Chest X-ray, PA view. Patient: 18 years old, sex F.
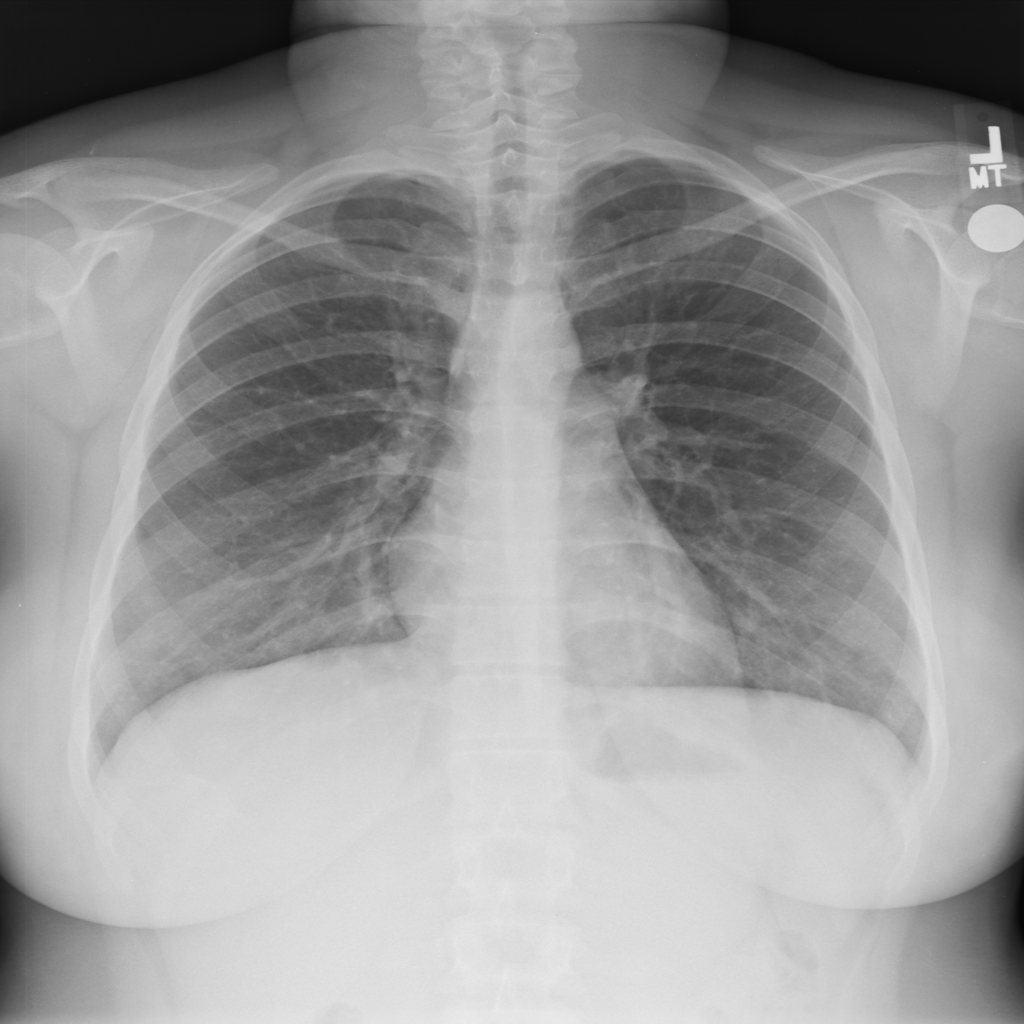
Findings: No Finding